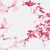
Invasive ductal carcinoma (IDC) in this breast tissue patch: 0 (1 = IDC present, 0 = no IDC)